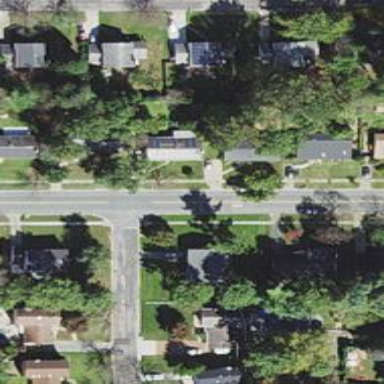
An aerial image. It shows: Neighborhood.